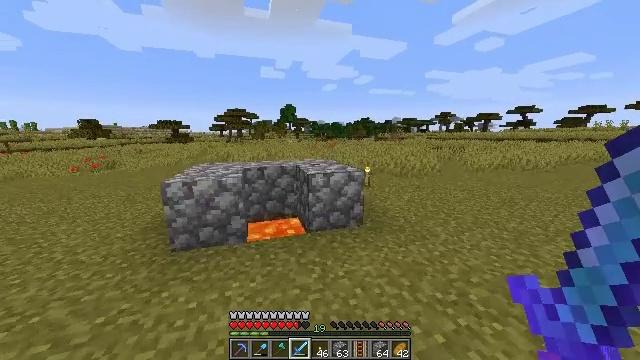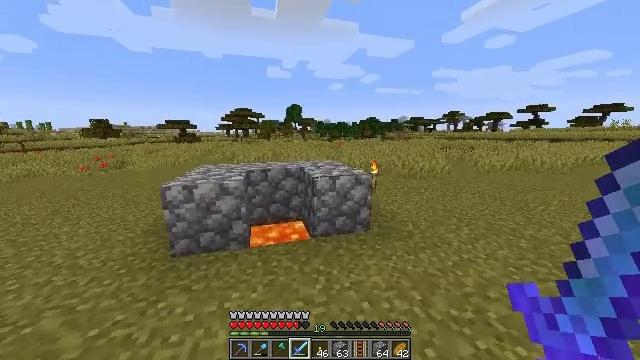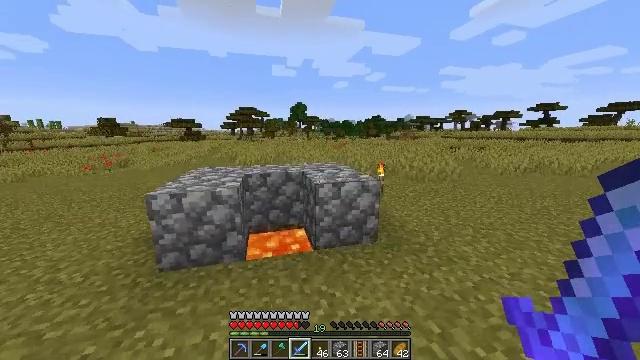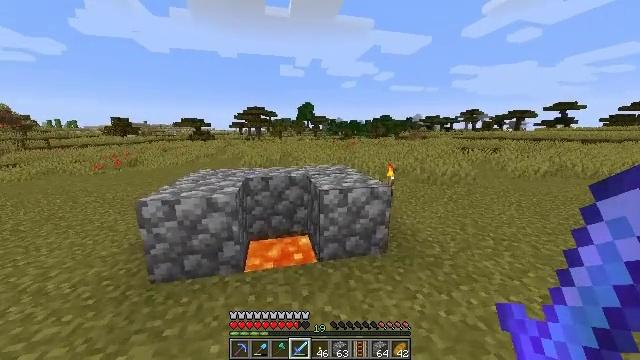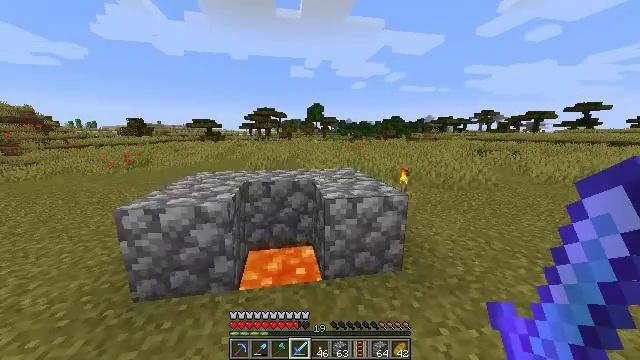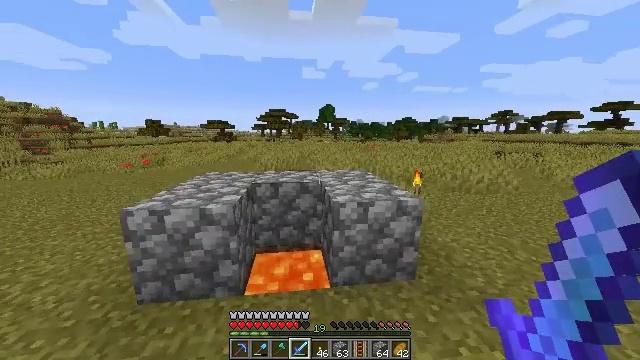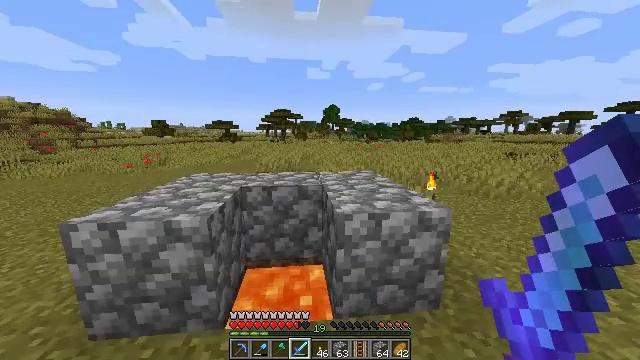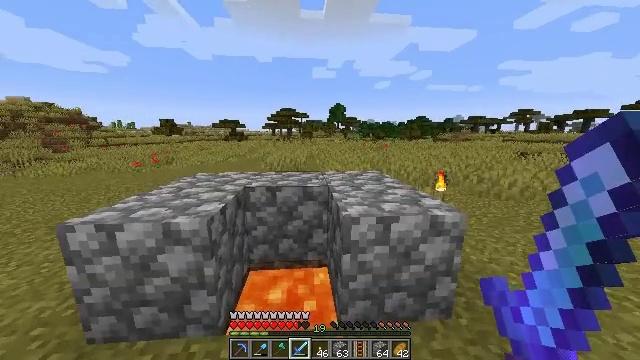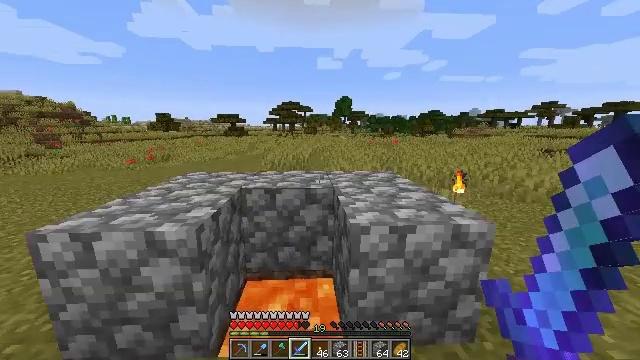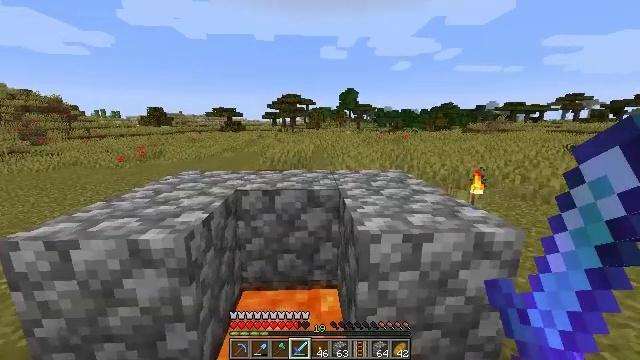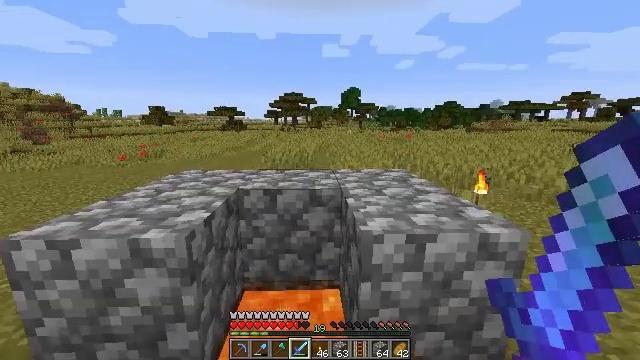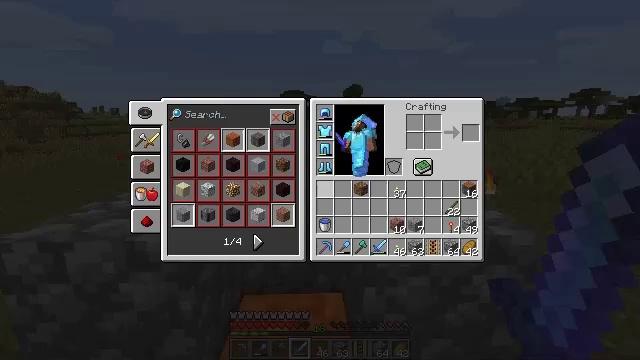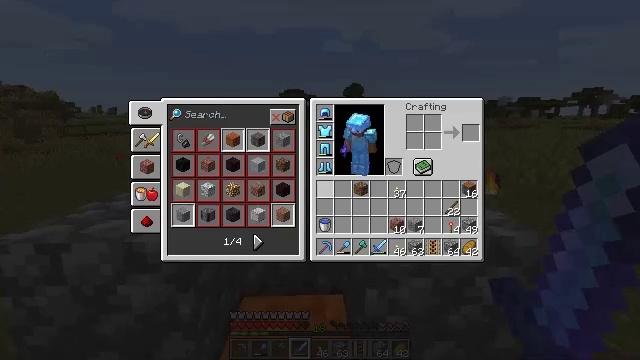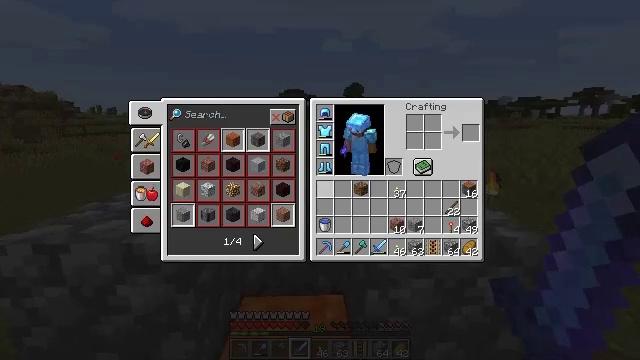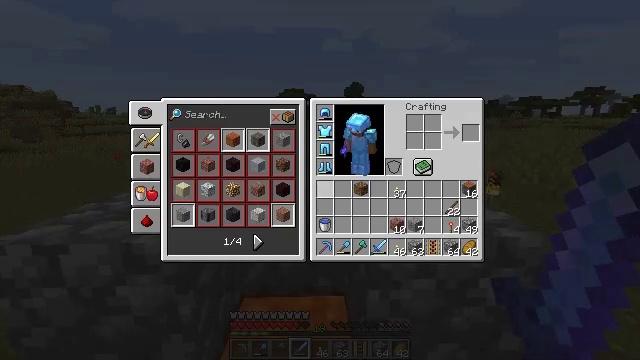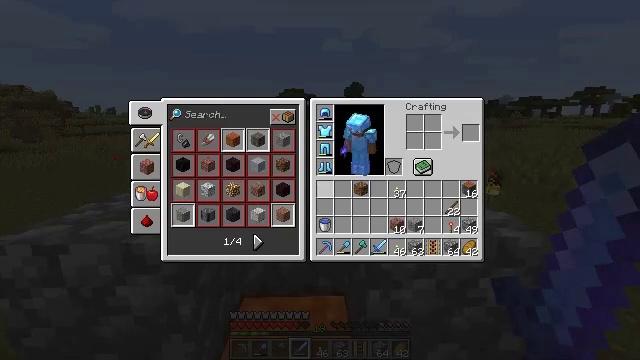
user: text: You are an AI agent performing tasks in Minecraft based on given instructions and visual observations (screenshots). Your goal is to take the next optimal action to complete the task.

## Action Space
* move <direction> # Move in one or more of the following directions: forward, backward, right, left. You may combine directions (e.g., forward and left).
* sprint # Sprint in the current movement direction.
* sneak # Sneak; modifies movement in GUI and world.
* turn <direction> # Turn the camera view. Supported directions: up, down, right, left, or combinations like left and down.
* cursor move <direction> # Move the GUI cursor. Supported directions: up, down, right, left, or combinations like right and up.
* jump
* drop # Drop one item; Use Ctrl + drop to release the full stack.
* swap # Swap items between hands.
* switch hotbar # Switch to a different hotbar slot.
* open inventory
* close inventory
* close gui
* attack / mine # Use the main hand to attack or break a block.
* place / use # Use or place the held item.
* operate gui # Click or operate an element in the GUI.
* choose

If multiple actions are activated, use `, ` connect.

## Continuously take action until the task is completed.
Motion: motion action
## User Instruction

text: Remove a granite from the inventory.
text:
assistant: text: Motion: move forward, turn left
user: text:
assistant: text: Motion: move forward, turn left
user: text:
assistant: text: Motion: move forward, turn left
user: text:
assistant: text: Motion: move forward, turn left
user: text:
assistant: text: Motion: move forward, turn left
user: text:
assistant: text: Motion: move forward, turn left
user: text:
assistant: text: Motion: turn left
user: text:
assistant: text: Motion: turn left
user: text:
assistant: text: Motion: no_op
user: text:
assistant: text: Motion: no_op
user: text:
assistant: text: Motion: open inventory
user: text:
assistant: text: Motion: open inventory
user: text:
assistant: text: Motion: open inventory
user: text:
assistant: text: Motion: no_op
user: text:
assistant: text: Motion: no_op
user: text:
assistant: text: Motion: no_op
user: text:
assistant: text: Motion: no_op
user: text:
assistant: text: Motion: no_op
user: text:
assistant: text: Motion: cursor move right
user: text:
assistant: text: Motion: cursor move right and down
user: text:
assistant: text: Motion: cursor move right and down
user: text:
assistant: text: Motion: cursor move right
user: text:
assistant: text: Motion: no_op
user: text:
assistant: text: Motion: no_op
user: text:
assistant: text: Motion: no_op
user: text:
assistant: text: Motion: no_op
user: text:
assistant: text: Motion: cursor move left
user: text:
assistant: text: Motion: cursor move left
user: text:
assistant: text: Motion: no_op
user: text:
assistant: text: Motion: no_op